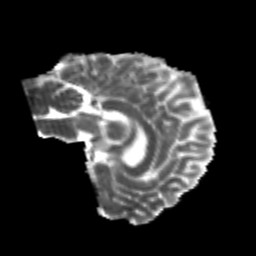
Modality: MD
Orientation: sagittal
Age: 26
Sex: female
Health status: healthy
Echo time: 0.074 s